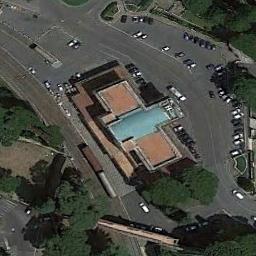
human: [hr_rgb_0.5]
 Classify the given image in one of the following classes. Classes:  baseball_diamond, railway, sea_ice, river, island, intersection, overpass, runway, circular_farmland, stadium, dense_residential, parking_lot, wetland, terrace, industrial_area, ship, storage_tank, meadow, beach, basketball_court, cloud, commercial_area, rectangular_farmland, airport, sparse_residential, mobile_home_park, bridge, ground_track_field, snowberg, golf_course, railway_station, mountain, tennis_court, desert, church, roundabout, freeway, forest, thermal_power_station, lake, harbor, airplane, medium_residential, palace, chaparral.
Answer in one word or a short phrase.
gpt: church